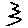
Label: zigzag